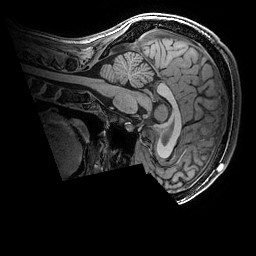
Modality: T1w
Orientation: sagittal
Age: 24
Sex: female
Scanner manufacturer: ge
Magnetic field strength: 3 T
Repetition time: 0.007 s
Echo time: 0.00342 s